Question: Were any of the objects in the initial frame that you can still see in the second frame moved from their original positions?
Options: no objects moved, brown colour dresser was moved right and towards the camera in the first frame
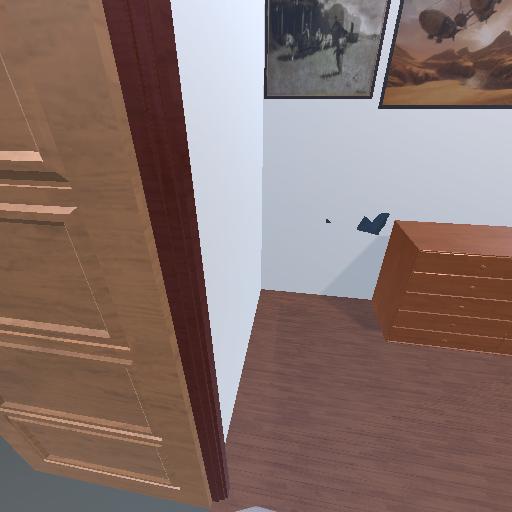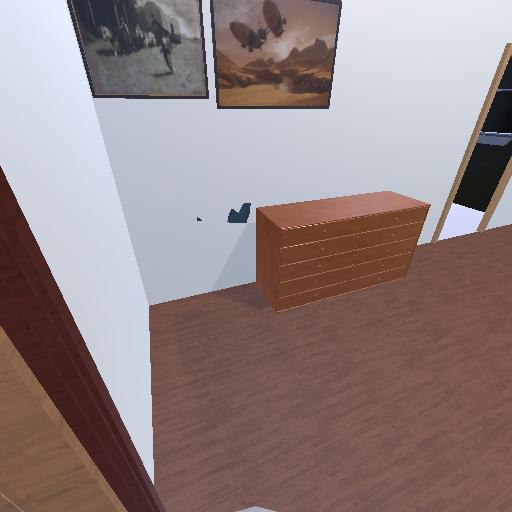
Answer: no objects moved